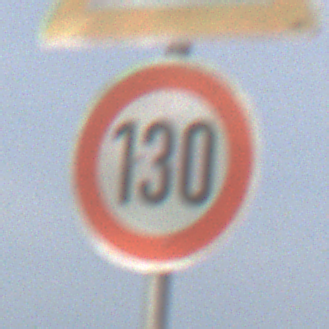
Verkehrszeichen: Geschwindigkeit130
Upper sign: DoppelkurveRechts
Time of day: MorningAfternoon
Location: Outdoor (Suburban)
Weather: PartlyCloudy
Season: NotSpecified
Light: Natural